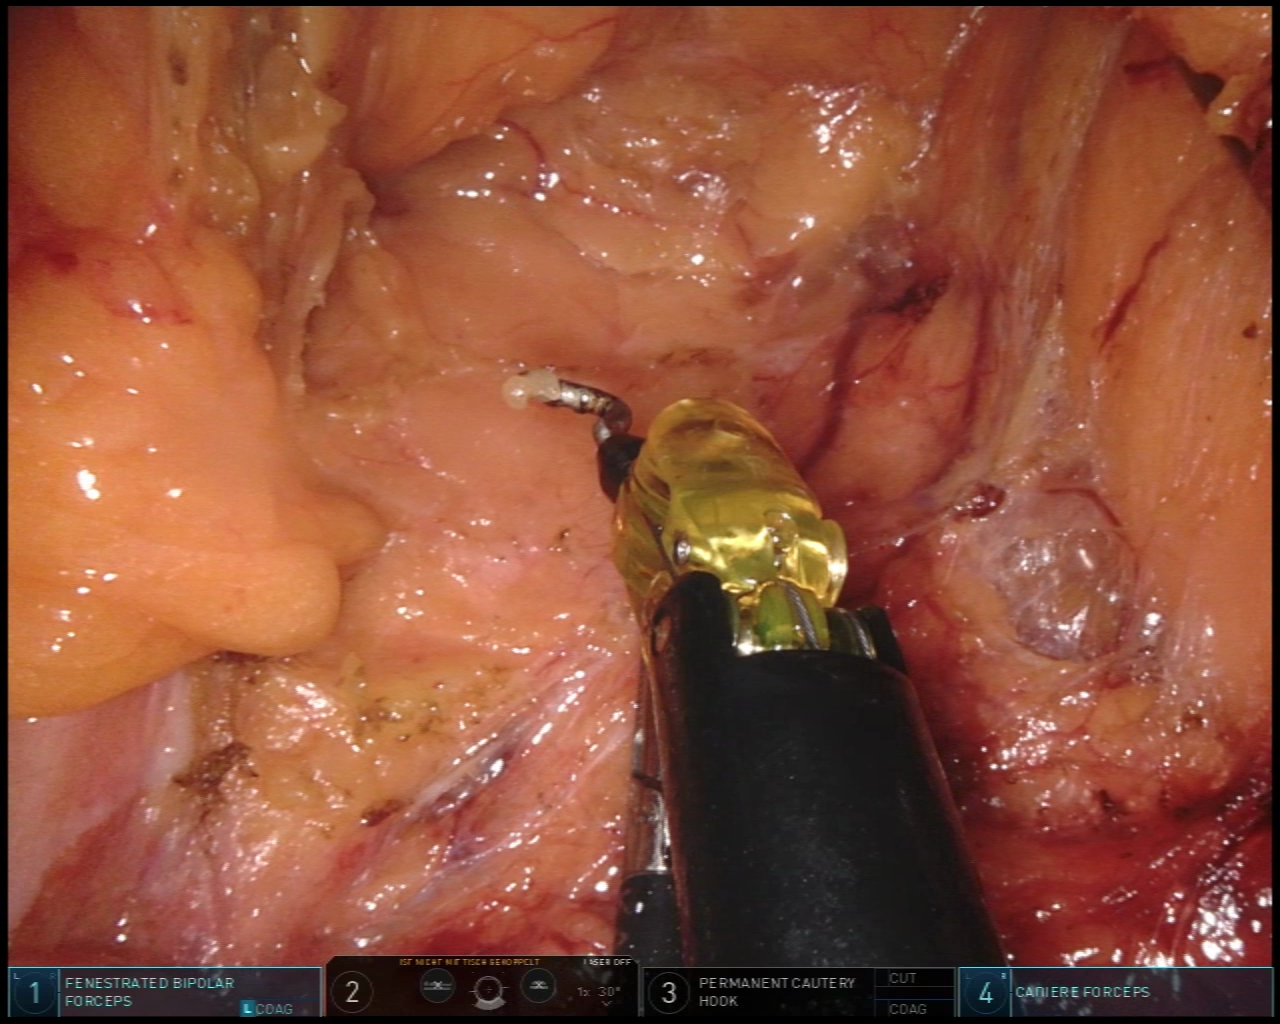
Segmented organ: pancreas
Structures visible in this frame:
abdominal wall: no
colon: no
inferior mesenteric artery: no
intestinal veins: no
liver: no
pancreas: yes
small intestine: no
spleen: no
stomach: no
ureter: no
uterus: no
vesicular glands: no